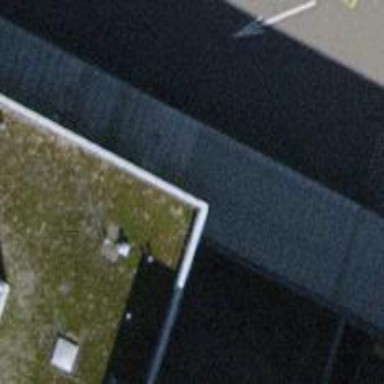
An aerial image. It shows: View of roof of building.